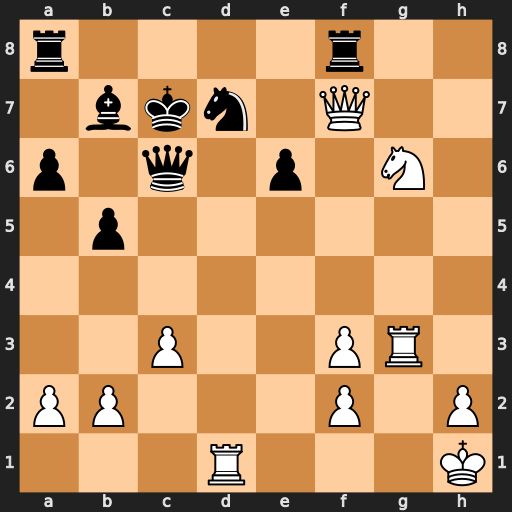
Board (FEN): r4r2/1bkn1Q2/p1q1p1N1/1p6/8/2P2PR1/PP3P1P/3R3K
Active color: w
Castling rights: -
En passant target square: -
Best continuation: Nxf8 Rxf8 Rxd7+ Qxd7 Qxf8